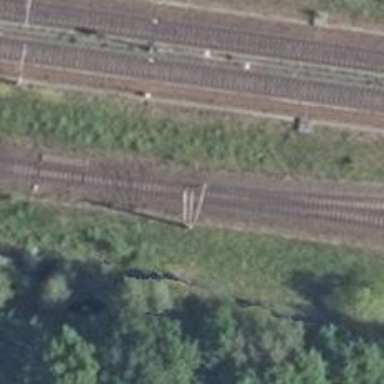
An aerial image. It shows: Railway with electrified contact lines.